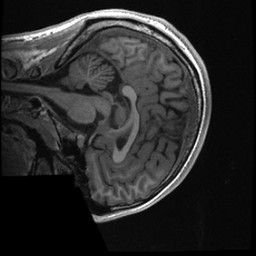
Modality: T1w
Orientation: sagittal
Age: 18
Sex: male